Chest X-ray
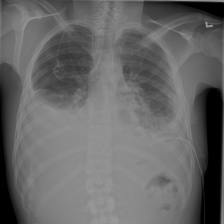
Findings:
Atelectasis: positive
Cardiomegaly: negative
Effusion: positive
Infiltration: negative
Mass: negative
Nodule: negative
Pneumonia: negative
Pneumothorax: positive
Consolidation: negative
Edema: negative
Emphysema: negative
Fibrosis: negative
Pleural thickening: negative
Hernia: negative